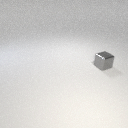
small gray metal cube